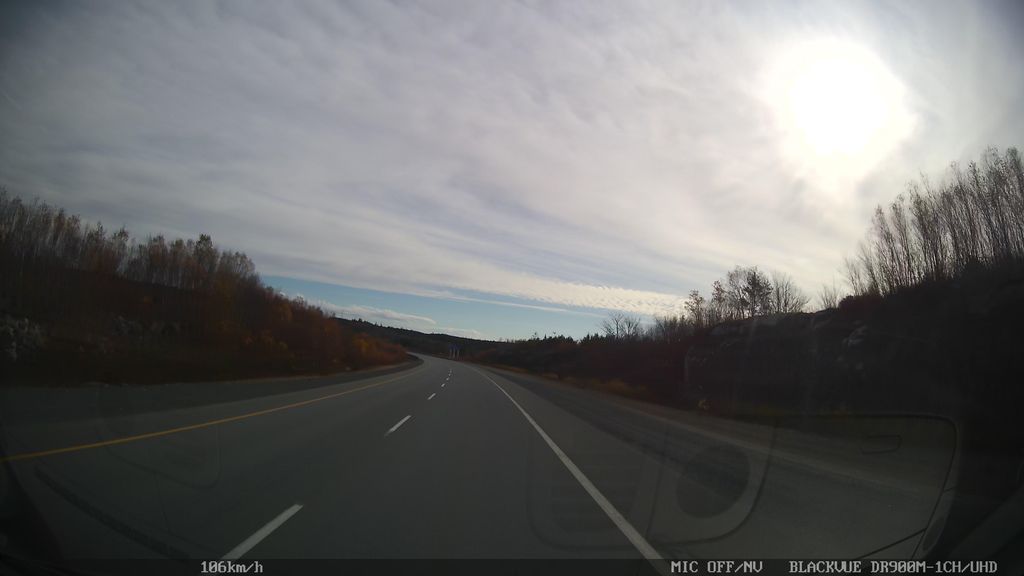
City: halifax